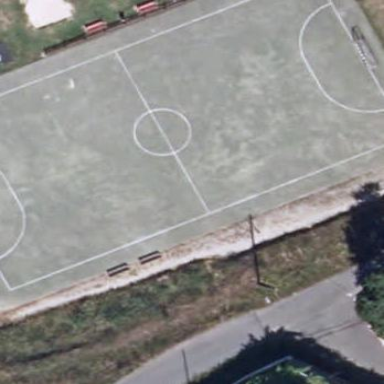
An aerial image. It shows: Soccer pitch for leisureland activities.